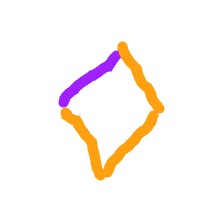
Shape: rhombus